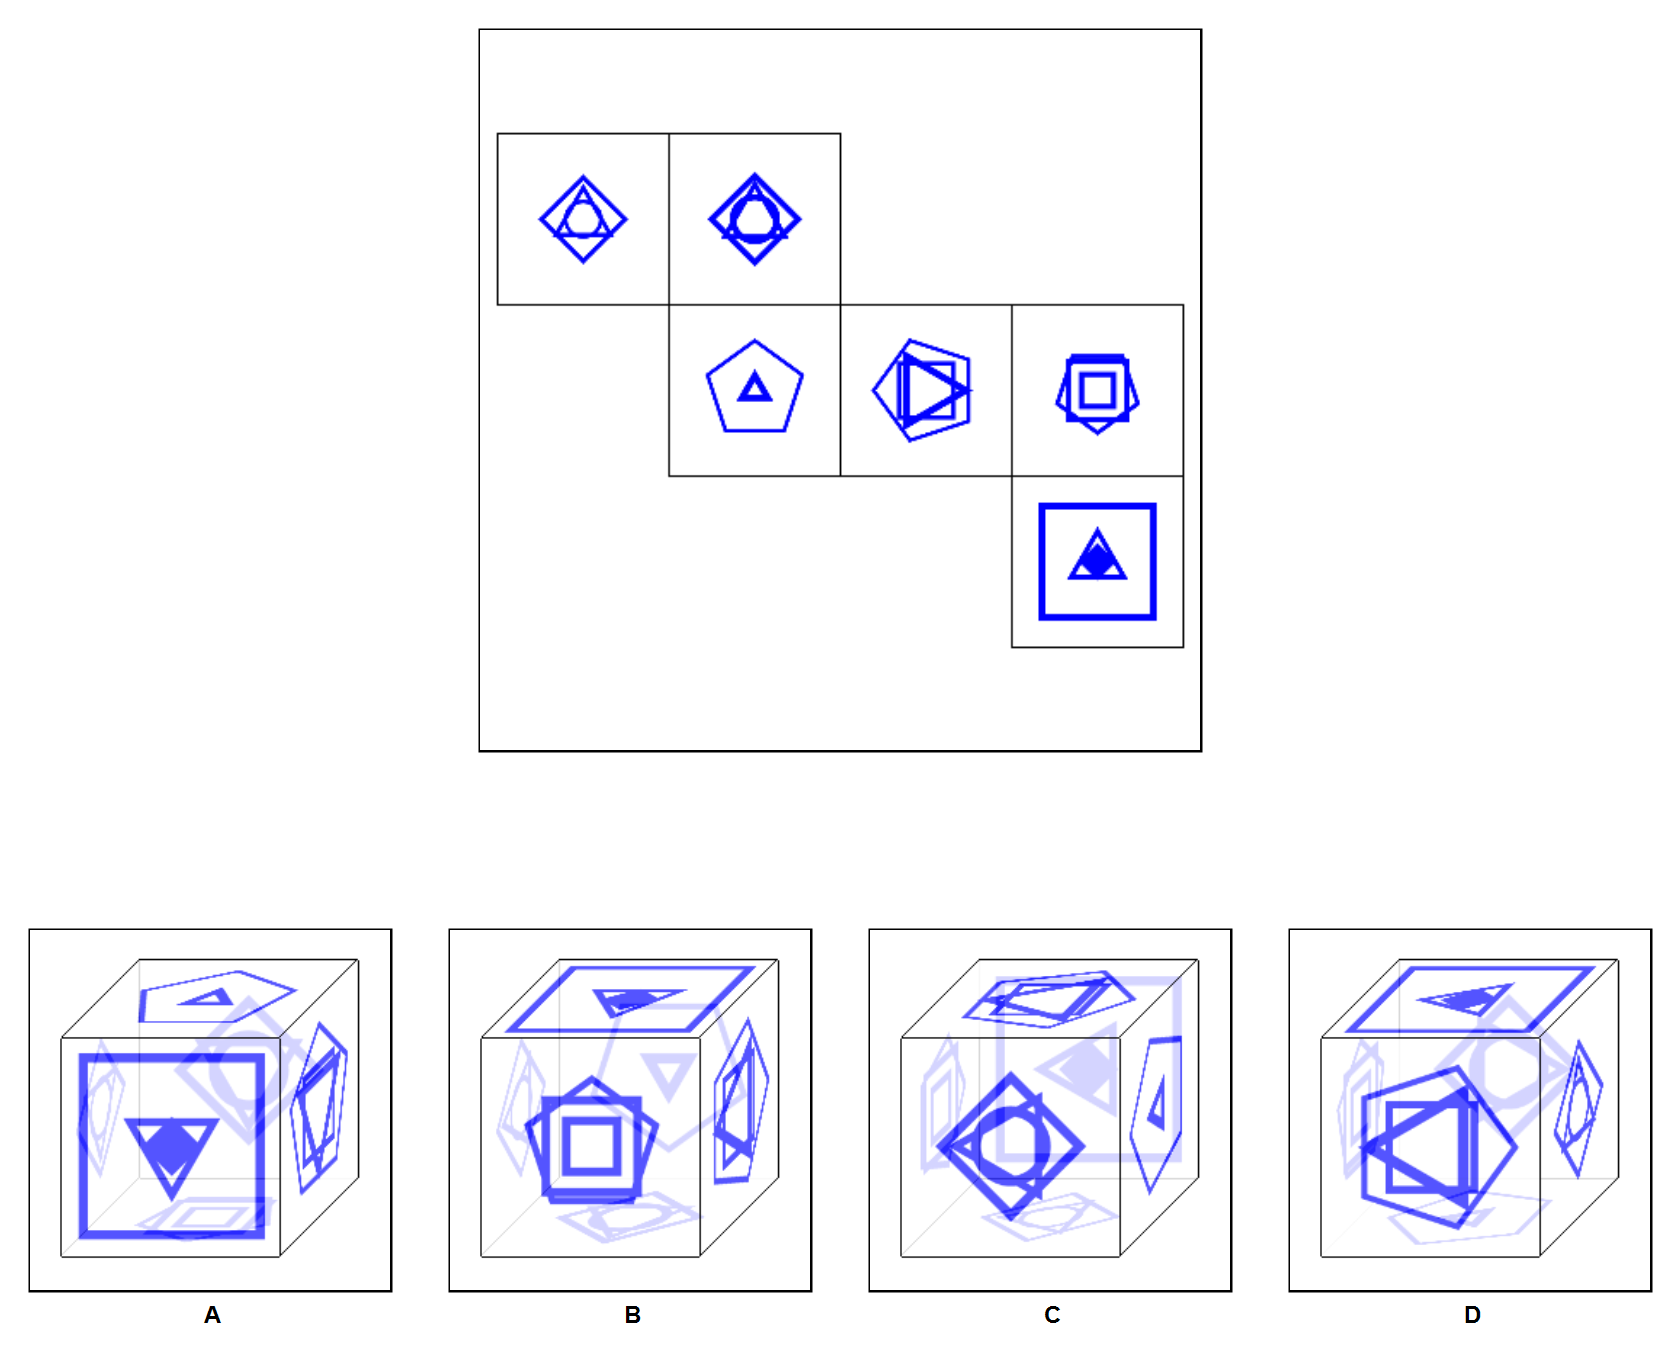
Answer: D